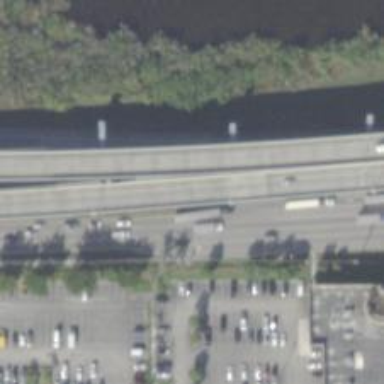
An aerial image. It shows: Secondary road bridge crossing expressway.